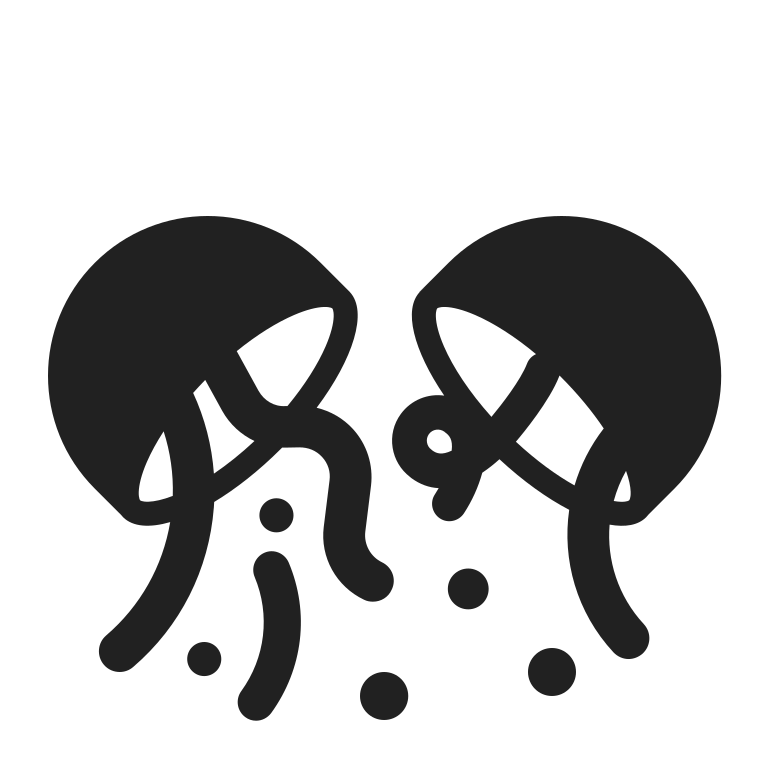
confetti ball high contrast